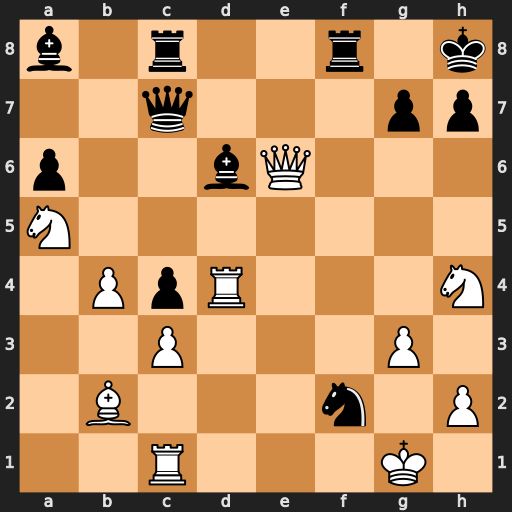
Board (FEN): b1r2r1k/2q3pp/p2bQ3/N7/1PpR3N/2P3P1/1B3n1P/2R3K1
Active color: w
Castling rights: -
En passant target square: -
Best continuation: Ng6+ hxg6 Rh4#